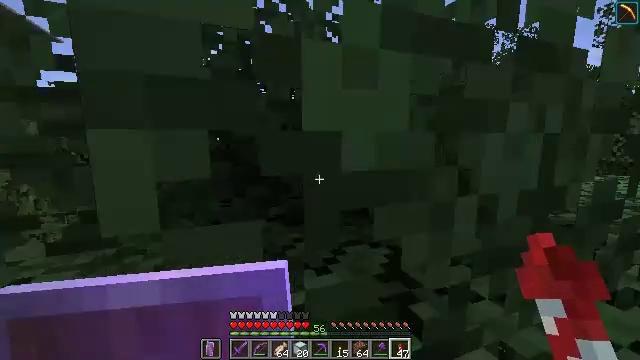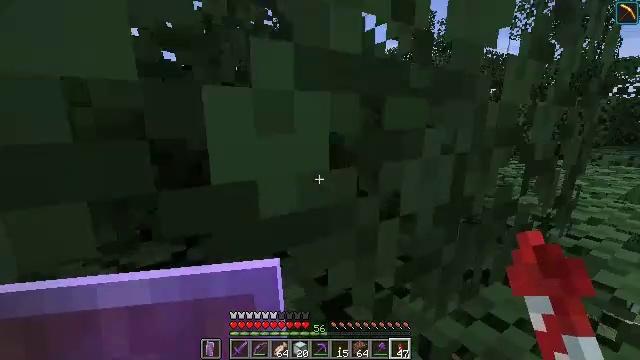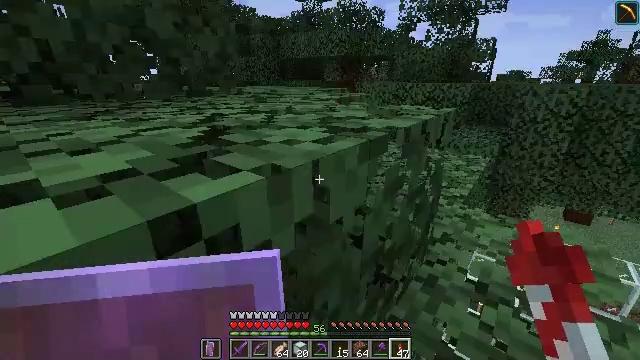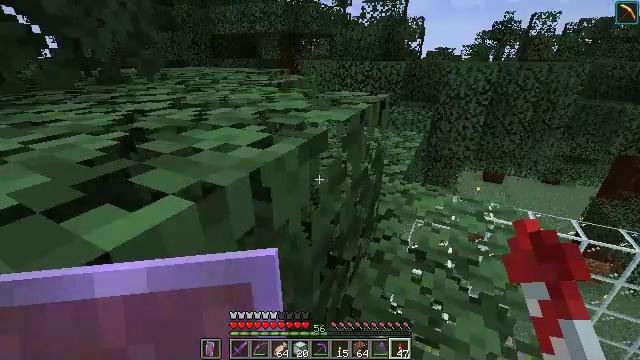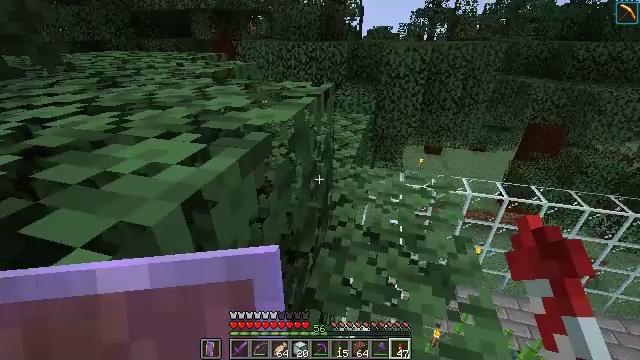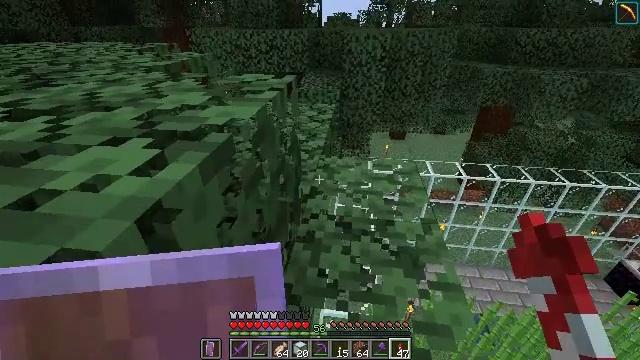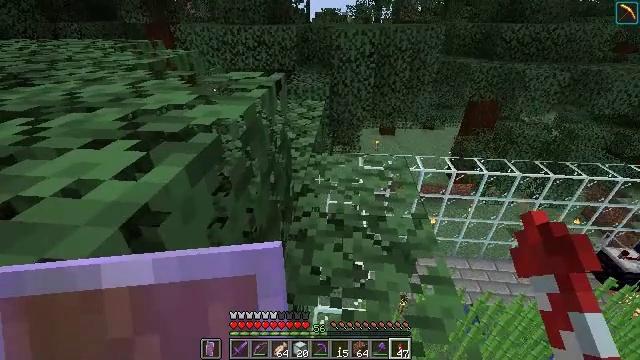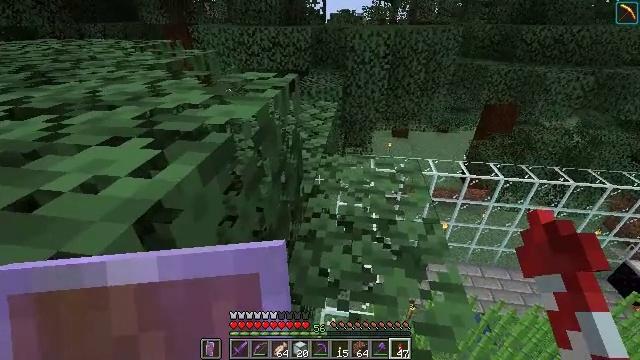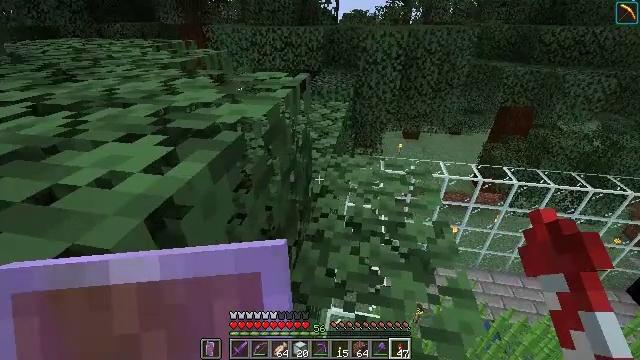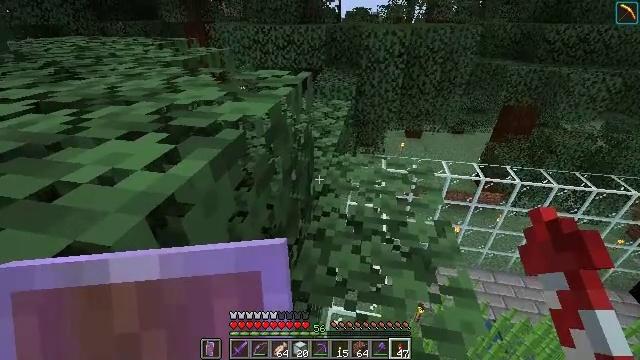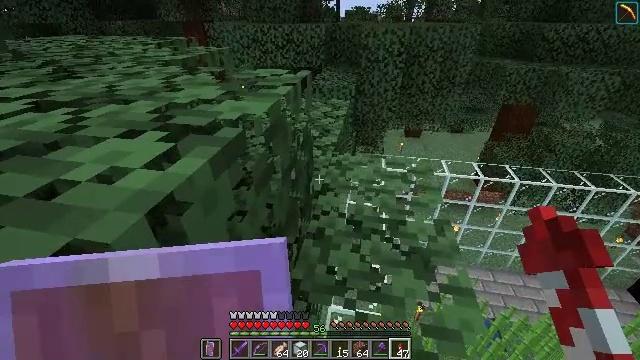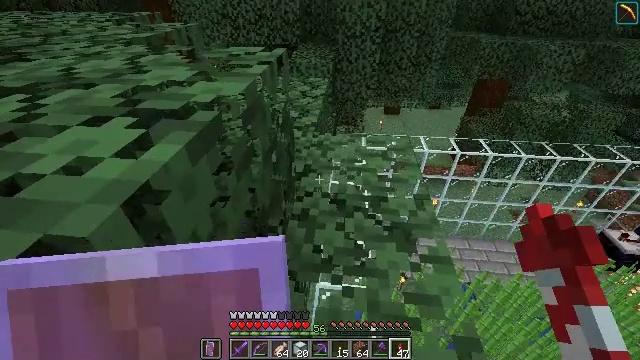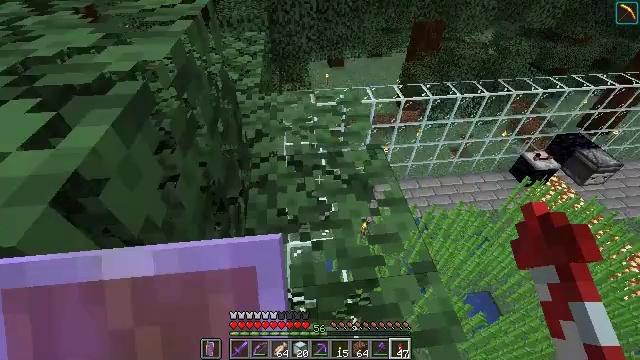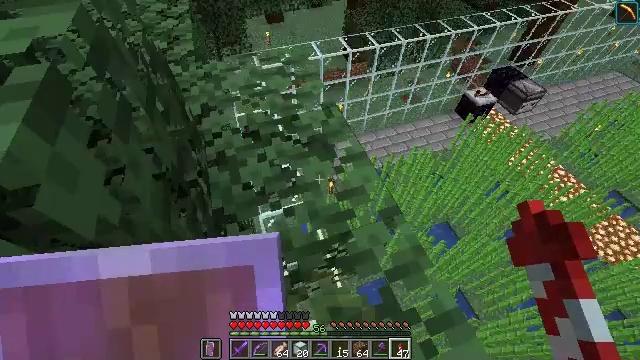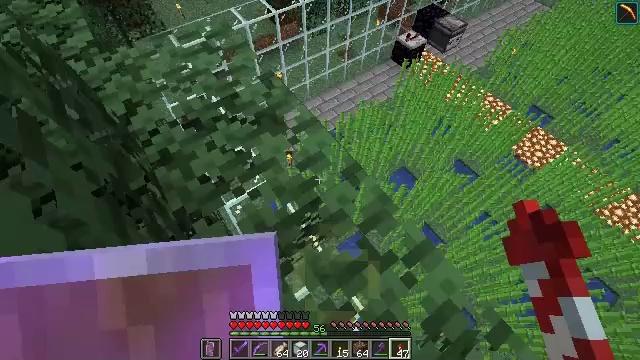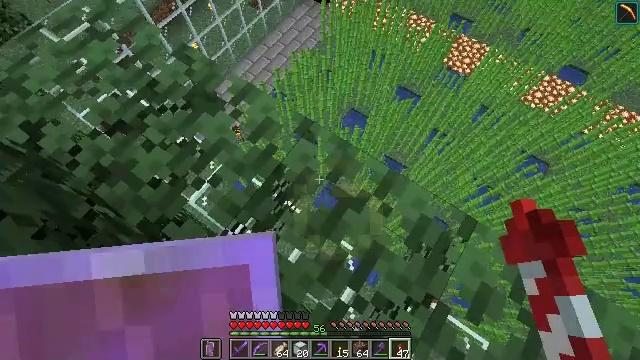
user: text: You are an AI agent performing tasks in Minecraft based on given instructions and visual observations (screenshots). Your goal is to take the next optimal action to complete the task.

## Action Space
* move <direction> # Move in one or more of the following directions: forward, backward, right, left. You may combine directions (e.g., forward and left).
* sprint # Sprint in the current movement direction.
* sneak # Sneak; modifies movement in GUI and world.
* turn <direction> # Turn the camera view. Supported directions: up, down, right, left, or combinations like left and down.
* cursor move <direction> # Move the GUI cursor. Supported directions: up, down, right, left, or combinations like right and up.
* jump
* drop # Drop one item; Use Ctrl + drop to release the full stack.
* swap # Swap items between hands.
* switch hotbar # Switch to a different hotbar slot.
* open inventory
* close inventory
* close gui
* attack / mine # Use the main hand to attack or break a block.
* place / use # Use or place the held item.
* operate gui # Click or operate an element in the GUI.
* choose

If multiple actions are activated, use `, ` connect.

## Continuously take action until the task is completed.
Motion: motion action
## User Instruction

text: Break the cactus block.
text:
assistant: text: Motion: sneak, turn right and down
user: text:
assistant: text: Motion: sneak, turn right and down
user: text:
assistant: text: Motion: sneak, turn right and down
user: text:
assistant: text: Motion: sneak, turn right and down
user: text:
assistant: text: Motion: sneak, turn right and down
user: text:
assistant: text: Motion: sneak, turn right
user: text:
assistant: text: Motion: sneak, turn left
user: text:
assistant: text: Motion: sneak, turn left
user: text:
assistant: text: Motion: sneak
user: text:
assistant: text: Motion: sneak
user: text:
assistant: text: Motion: sneak, turn right and down
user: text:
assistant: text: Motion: sneak, turn right and down
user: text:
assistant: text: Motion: sneak, turn right and down
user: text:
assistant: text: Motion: sneak, turn right and down
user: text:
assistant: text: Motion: sneak, turn right and down
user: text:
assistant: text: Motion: sneak, turn down
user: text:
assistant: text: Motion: sneak
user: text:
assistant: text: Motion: sneak
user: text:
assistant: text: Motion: sneak
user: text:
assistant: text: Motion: no_op
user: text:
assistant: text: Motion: no_op
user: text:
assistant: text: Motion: no_op
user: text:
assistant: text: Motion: no_op
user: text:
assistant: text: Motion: no_op
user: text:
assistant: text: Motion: no_op
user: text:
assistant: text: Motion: turn right
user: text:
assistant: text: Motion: turn right and up
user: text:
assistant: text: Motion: turn right and up
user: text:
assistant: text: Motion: turn right and up
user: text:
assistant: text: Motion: turn right and up